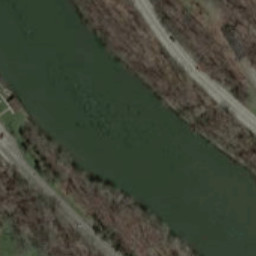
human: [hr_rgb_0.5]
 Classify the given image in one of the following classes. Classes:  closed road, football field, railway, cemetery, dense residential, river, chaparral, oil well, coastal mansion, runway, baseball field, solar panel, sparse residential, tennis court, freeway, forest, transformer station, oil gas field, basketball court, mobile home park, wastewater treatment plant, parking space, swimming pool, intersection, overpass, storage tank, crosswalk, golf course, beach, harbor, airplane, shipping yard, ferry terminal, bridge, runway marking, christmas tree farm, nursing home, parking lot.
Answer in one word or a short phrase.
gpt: river